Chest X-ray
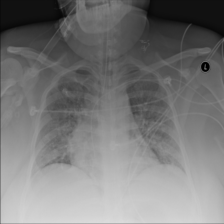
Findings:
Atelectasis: negative
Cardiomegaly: negative
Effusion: negative
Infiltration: positive
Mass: negative
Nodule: negative
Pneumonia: negative
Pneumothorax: negative
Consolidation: negative
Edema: positive
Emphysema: negative
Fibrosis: negative
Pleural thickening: negative
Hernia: negative